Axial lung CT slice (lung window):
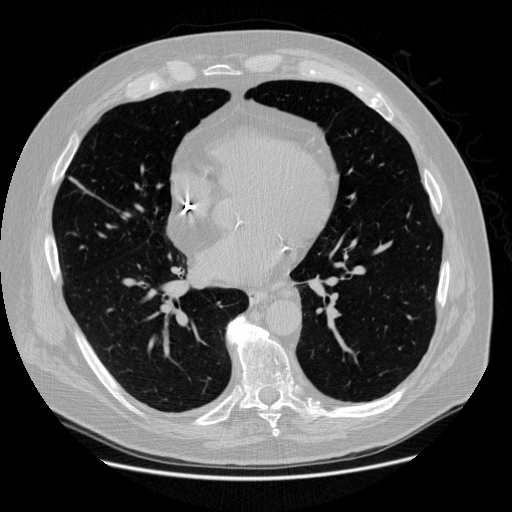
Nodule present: no